Question: Here is a strange situation I have seen today:
I have a generic list and I want add items to my list with it's indexer like this:
'''
List<string> myList = new List<string>(10);
myList[0] = "bla bla bla...";
'''
When I try this, I'm getting 'ArgumentOutOfRangeException'

Then I looked at 'List<T>' indexer set method, and here it is:
'''
[TargetedPatchingOptOut("Performance critical to inline across NGen image boundaries"), __DynamicallyInvokable]
set
{
if ((uint) index >= (uint) this._size)
ThrowHelper.ThrowArgumentOutOfRangeException(); //here is exception
this._items[index] = value;
++this._version;
}
'''
And also looked at 'Add' method:
'''
[__DynamicallyInvokable]
public void Add(T item)
{
if (this._size == this._items.Length)
this.EnsureCapacity(this._size + 1);
this._items[this._size++] = item;
++this._version;
}
'''
Now, as I see both methods are using the same way:
'''
// Add() Method
this._items[this._size++] = item;
// Setter method
this._items[index] = value;
'''
The '_items' is an array of type 'T' :
'''
private T[] _items;
'''
And in the constructor '_items' initialized like this:
'''
this._items = new T[capacity]
'''
Now, after all of these I'm curious about why I can't add items into my list with an index
,although I specify list capacity explicitly?
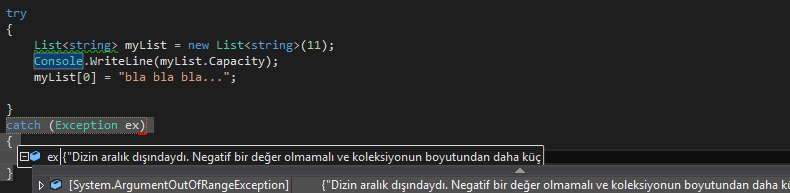
Answer: The reason is that you don't to the list with the indexer, you .
Since you have not yet added any items to the list, it is empty, and any attempt at using the indexer to "add" items to it will throw that exception.
This:
'''
new List<string>(11);
'''
does not create a list with 11 elements, it creates a list with capacity for 11 elements initially. This is an optimization. If you add more elements, the list will have to be resized internally, and you can pass in the expected or known capacity to avoid too many of those resizes.
Here's a <URL> program that demonstrates:
'''
void Main()
{
var l = new List<string>(10);
l.Dump(); // empty list
l.Add("Item");
l.Dump(); // one item
l[0] = "Other item";
l.Dump(); // still one item
l.Capacity.Dump(); // should be 10
l.AddRange(Enumerable.Range(1, 20).Select(idx => idx.ToString()));
l.Capacity.Dump(); // should be 21 or more
}
'''
Output:

---
Internally, inside a 'List<T>', an array is actually used to hold the elements. Additionally, a 'Count' property/value is kept to keep track of how many of those array elements have actually been used.
When you construct an empty list, not passing in a capacity, a default one is used, and this is the initial size of that array.
As you keep adding new elements to the list, slowly you will fill up that array, towards the end. Once you have filled the entire array, and add another element to it, a new, bigger, array will have to be constructed. All the elements in the old array are then copied over to this new, bigger, array, and from now on, that array is used instead.
That is why the internal code calls that 'EnsureCapacity' method. This method is the one doing the resize operation, if necessary.
Every time the array has to be resized, a new array is constructed and all the elements copied over. As the array grows, this operation grows in cost. It's not that much, but it still isn't free.
That is why, if you know that you will need to store, say, 1000 elements in the list, it is a good idea to pass in a capacity value to begin with. That way, the initial size of that array might be large enough to never need to be resized/replaced. At the same time, it's not a good idea to just pass in a very large value for capacity, as this might end up using a lot of memory unnecessary.
Also know that everything in this section of the answer is undocumented (as far as I know) behavior, and should any details or specific behavior you might learn from it should never influence the code you write, other than the knowledge about passing in a good capacity value.